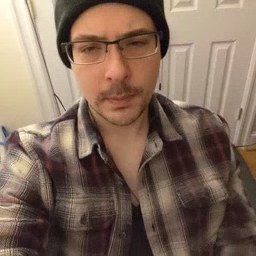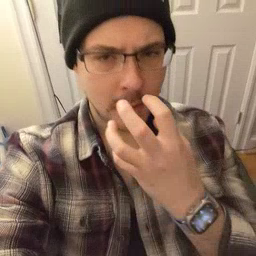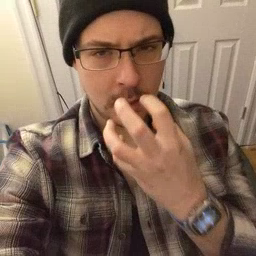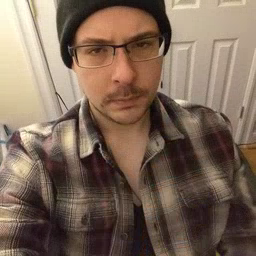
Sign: mad